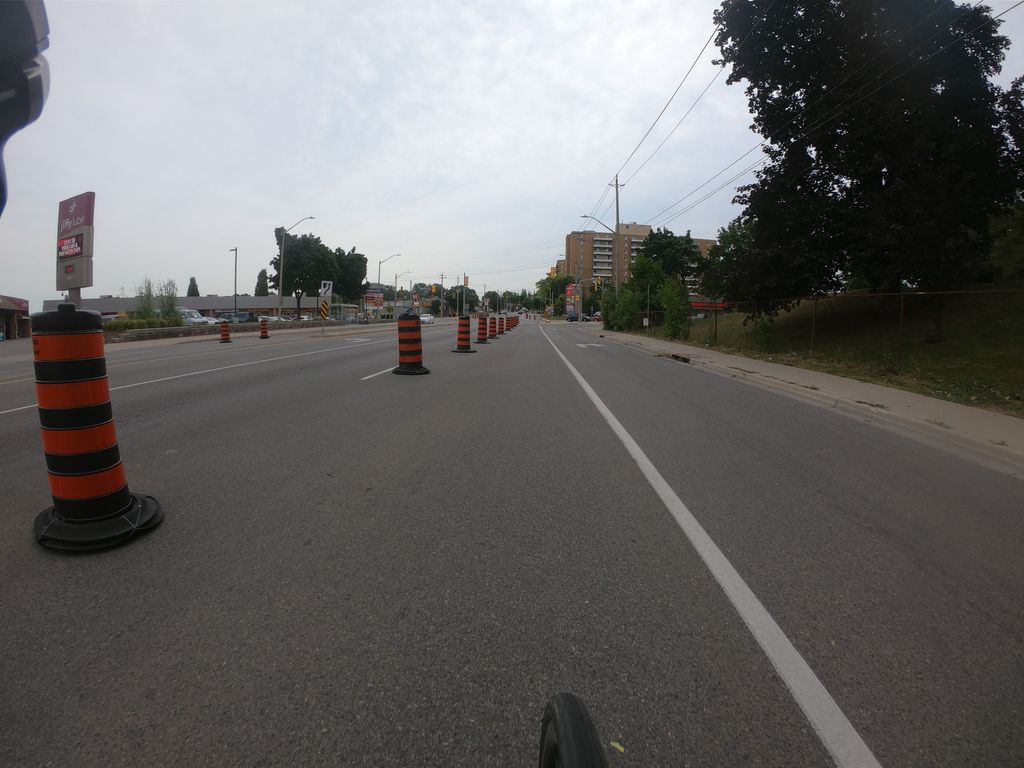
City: kitchener-waterloo